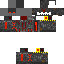
A female skeleton skin with dark skin, wearing brown helmet dressed in a red armor chest and red pants, featuring a closed mouth.